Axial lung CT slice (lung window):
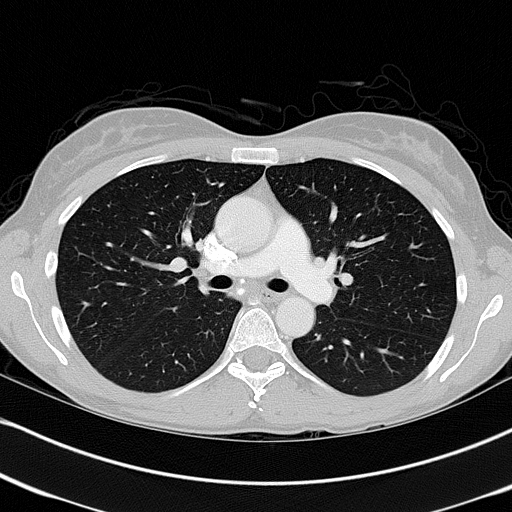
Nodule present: no